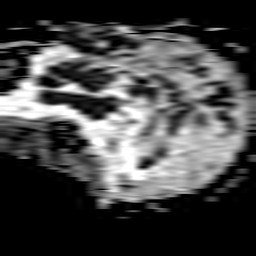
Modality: ADC
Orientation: sagittal
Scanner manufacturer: philips
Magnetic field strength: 3 T
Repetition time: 3.334 s
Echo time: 0.076 s